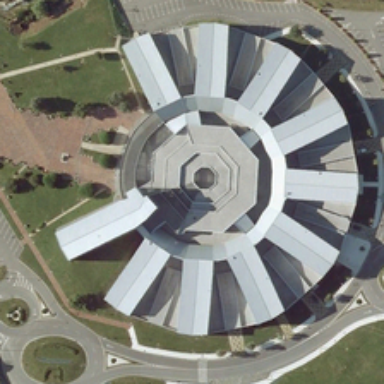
Some green trees and an empty parking lot are around a circle building .